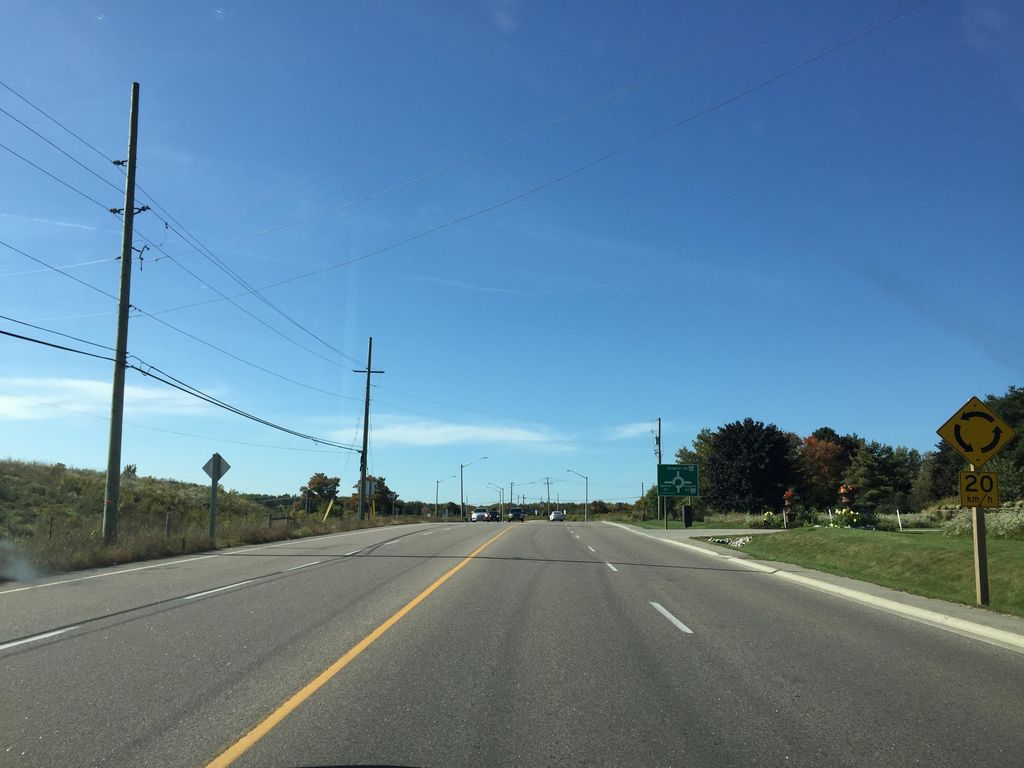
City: kitchener-waterloo